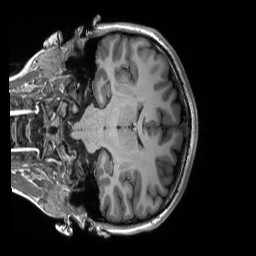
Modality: T1w
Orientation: coronal
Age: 20
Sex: female
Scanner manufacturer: siemens
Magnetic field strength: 3 T
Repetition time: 2.3 s
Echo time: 0.00298 s